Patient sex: M
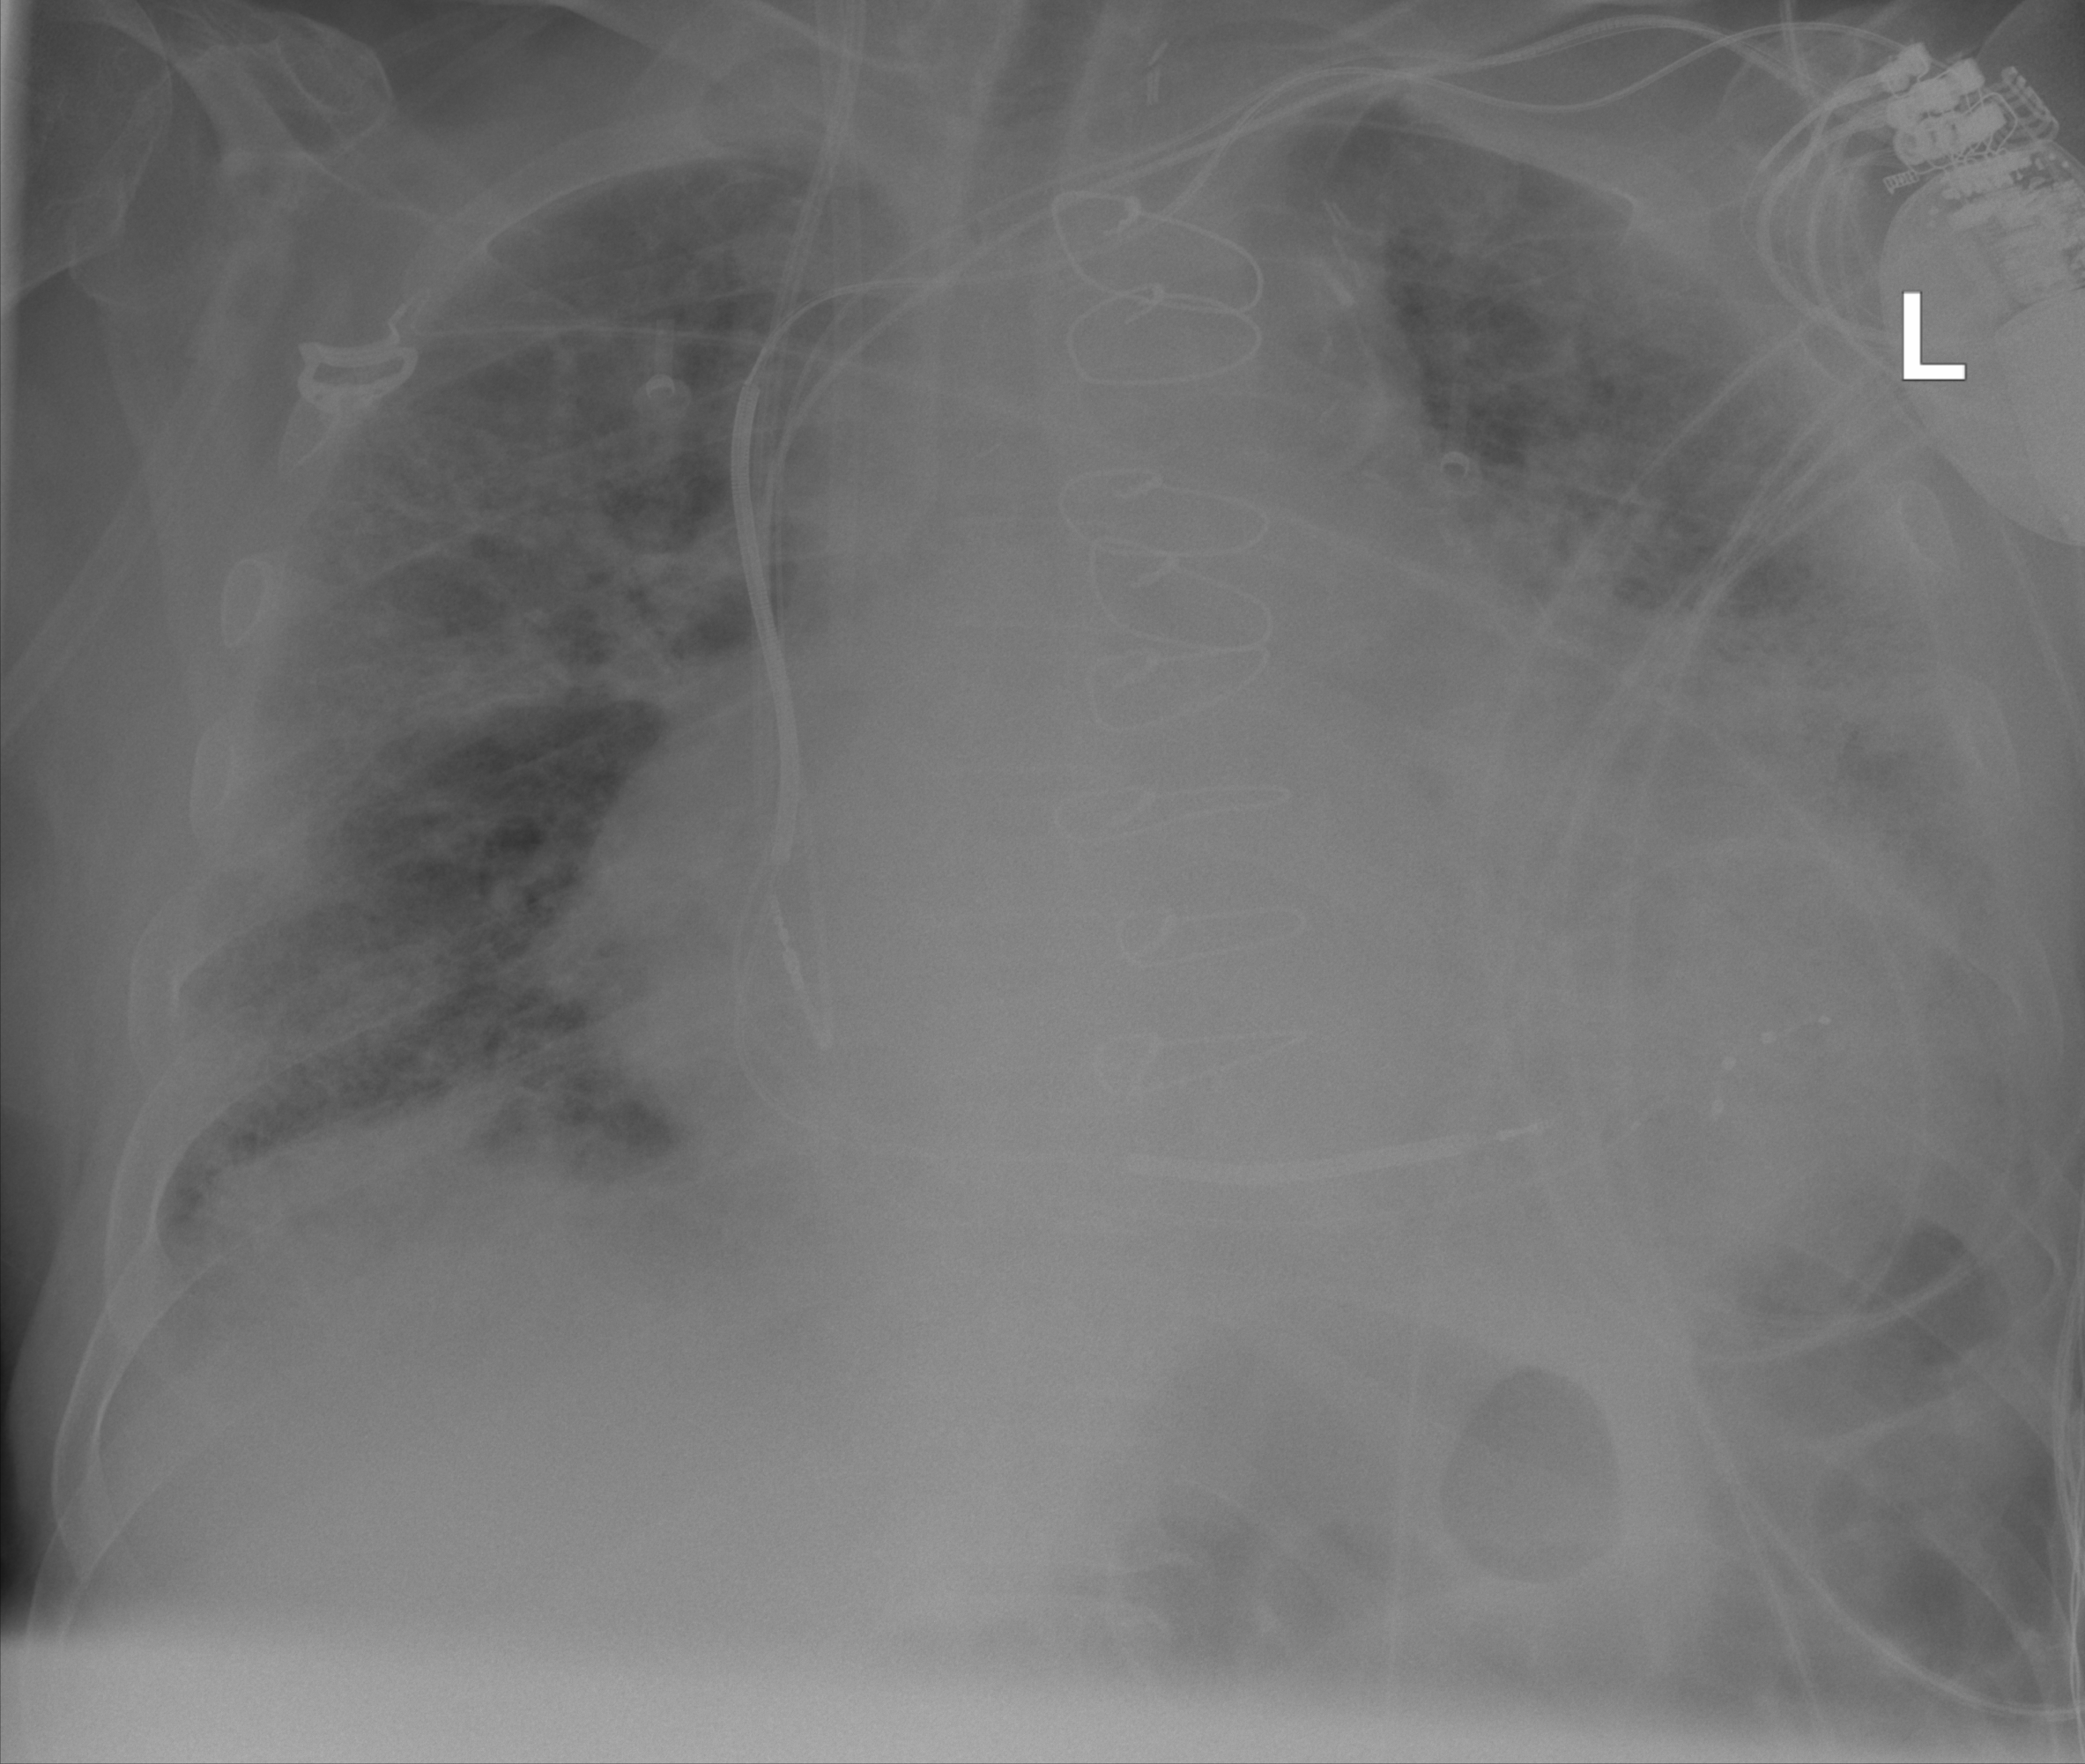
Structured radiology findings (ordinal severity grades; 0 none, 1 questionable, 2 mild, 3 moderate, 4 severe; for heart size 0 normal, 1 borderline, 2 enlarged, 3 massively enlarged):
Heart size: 3
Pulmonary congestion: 3
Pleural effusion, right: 0
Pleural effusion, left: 0
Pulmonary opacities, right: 3
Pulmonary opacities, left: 3
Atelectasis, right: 3
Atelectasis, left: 3